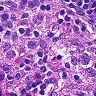
Metastatic tissue present: no